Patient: sex F, age 36
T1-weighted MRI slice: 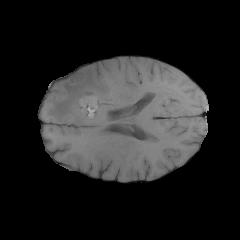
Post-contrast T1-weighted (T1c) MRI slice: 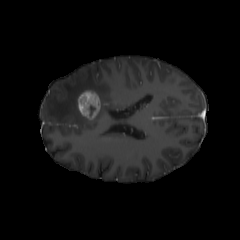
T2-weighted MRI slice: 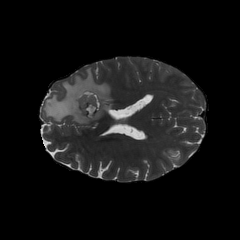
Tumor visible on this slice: yes
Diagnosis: Glioblastoma, IDH-wildtype
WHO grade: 4